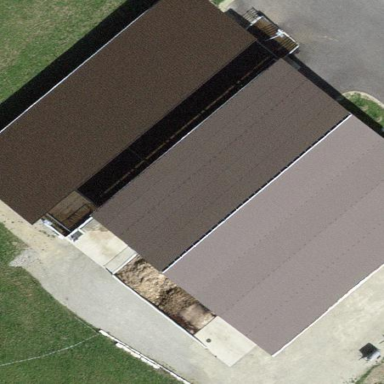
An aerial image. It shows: Stable building.